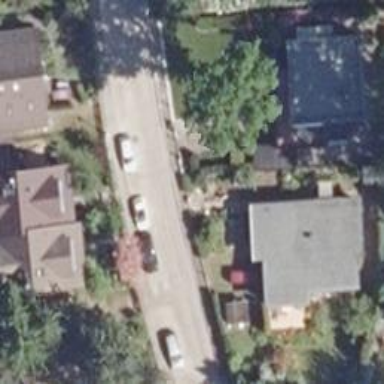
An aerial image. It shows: Residential road made of concrete plates.